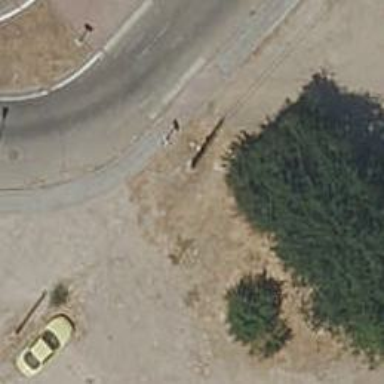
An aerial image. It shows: Bollard.